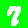
Digit: 7